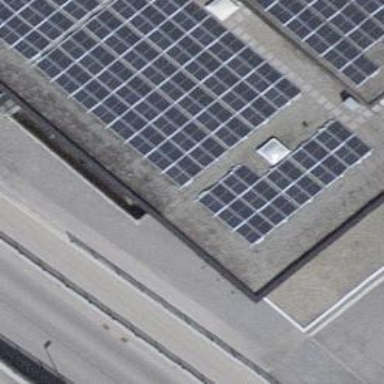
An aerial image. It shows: Solar power generator.